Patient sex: F
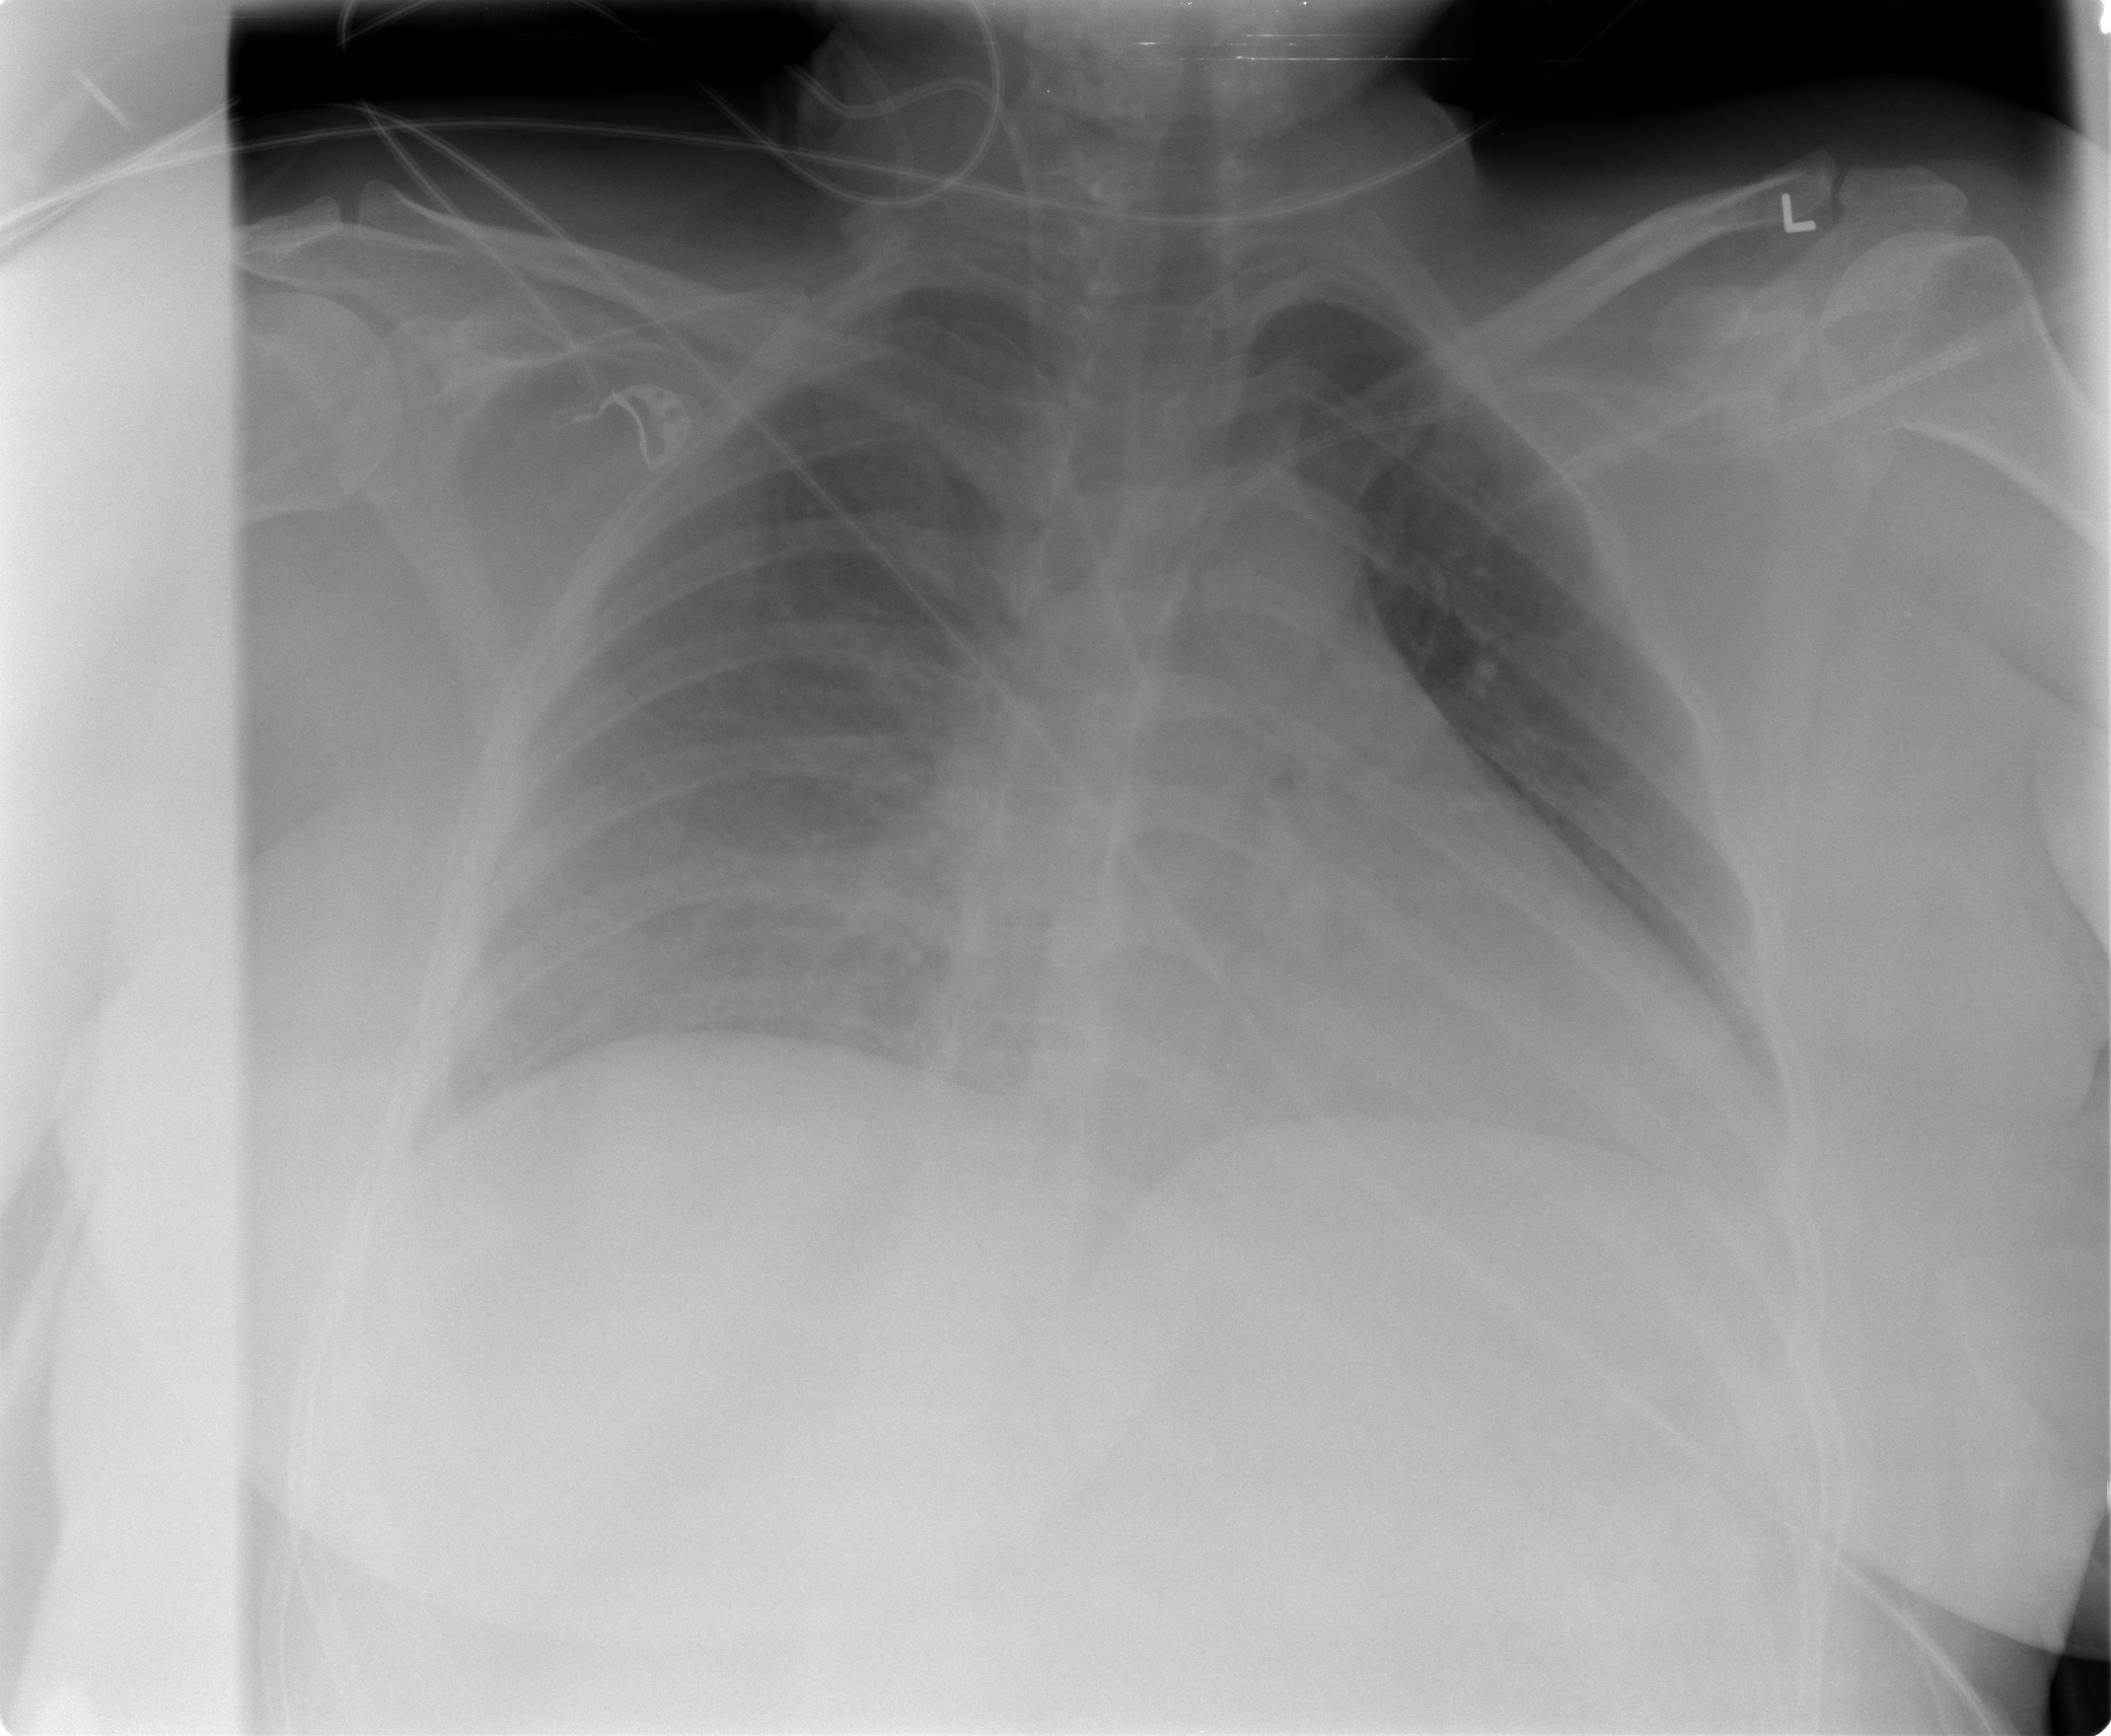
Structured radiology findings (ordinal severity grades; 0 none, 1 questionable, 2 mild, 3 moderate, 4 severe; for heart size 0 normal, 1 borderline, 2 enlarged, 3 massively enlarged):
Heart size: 2
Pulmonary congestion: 1
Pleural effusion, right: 0
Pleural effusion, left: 2
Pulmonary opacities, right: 1
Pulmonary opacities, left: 0
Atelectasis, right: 0
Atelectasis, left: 1